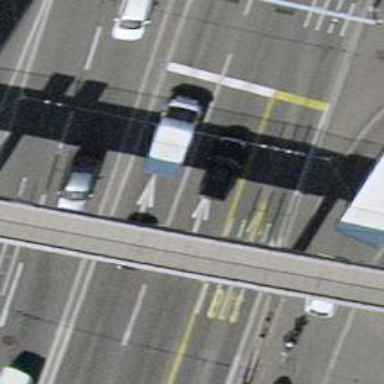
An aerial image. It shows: Road with traffic signals.